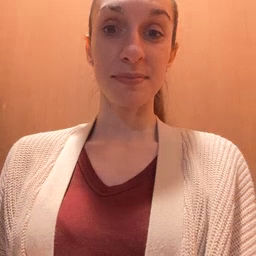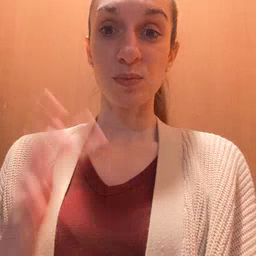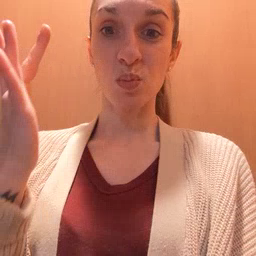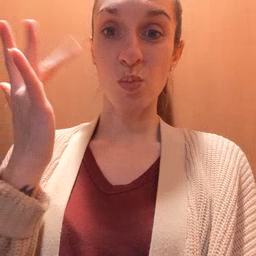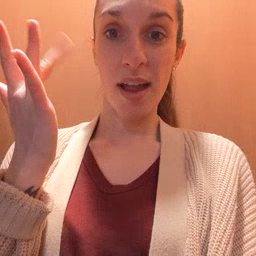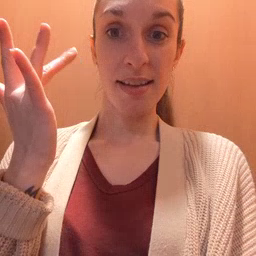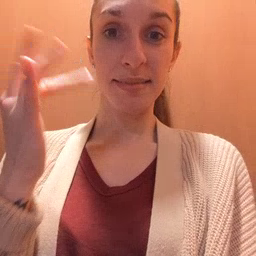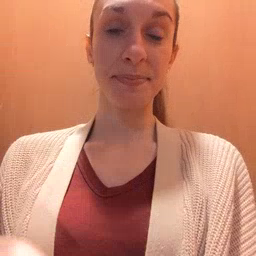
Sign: why